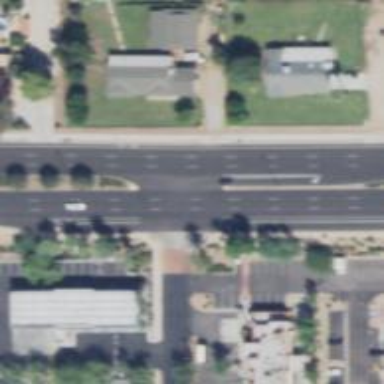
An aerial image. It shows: Secondary road with asphalt surface.